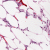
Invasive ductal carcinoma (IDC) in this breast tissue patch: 0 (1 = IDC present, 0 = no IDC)